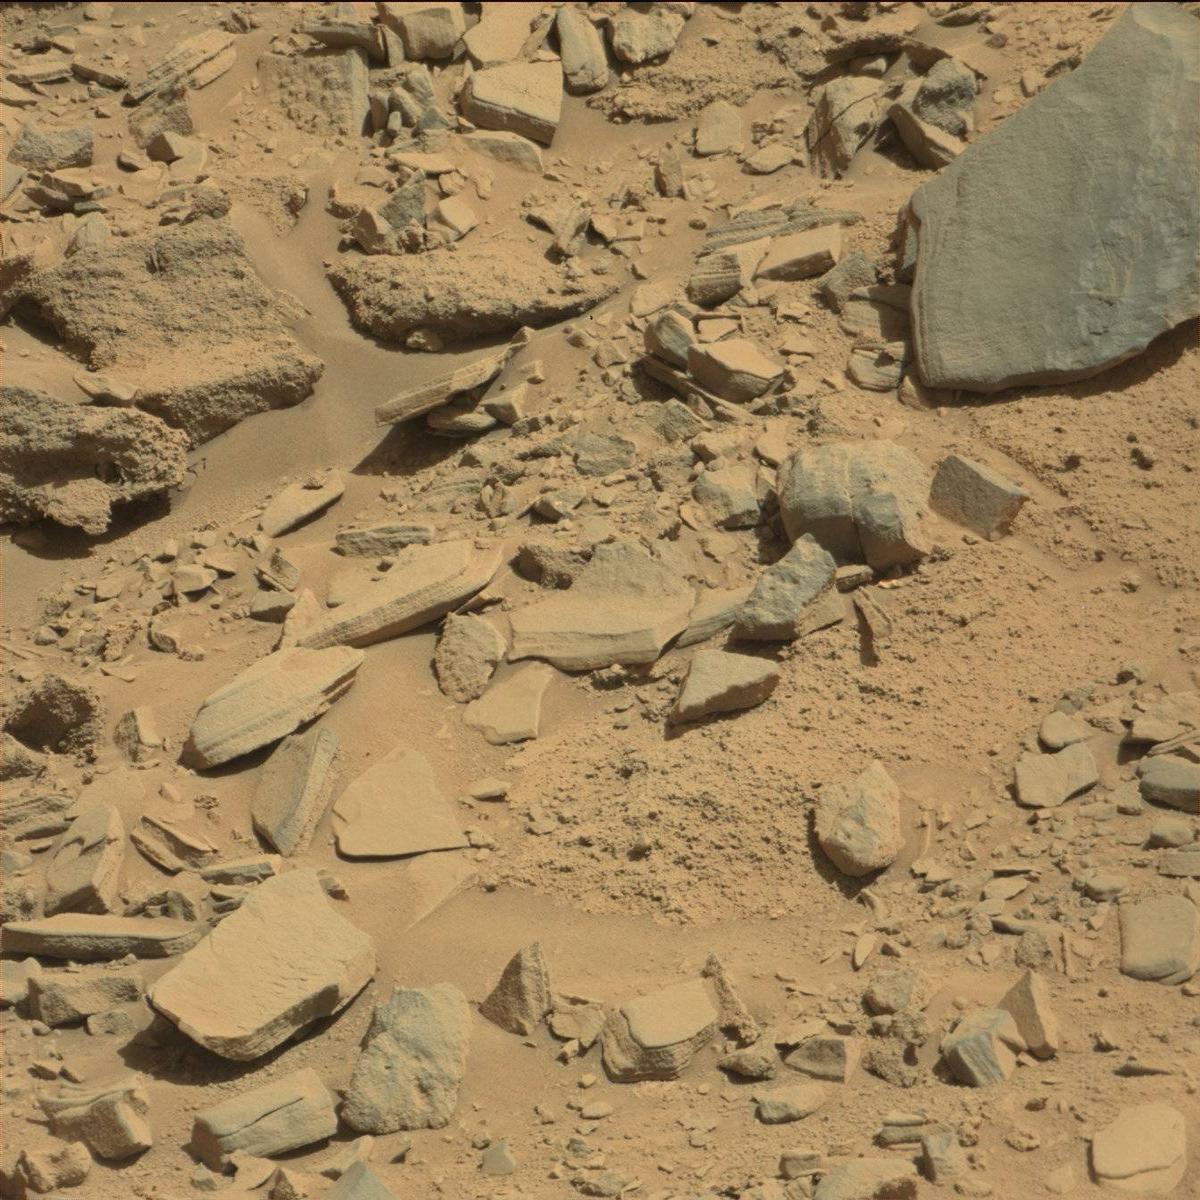
Terrain classes present: Bedrock, Rock, Sand / Soil